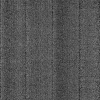
Atmospheric dust classification: dusty